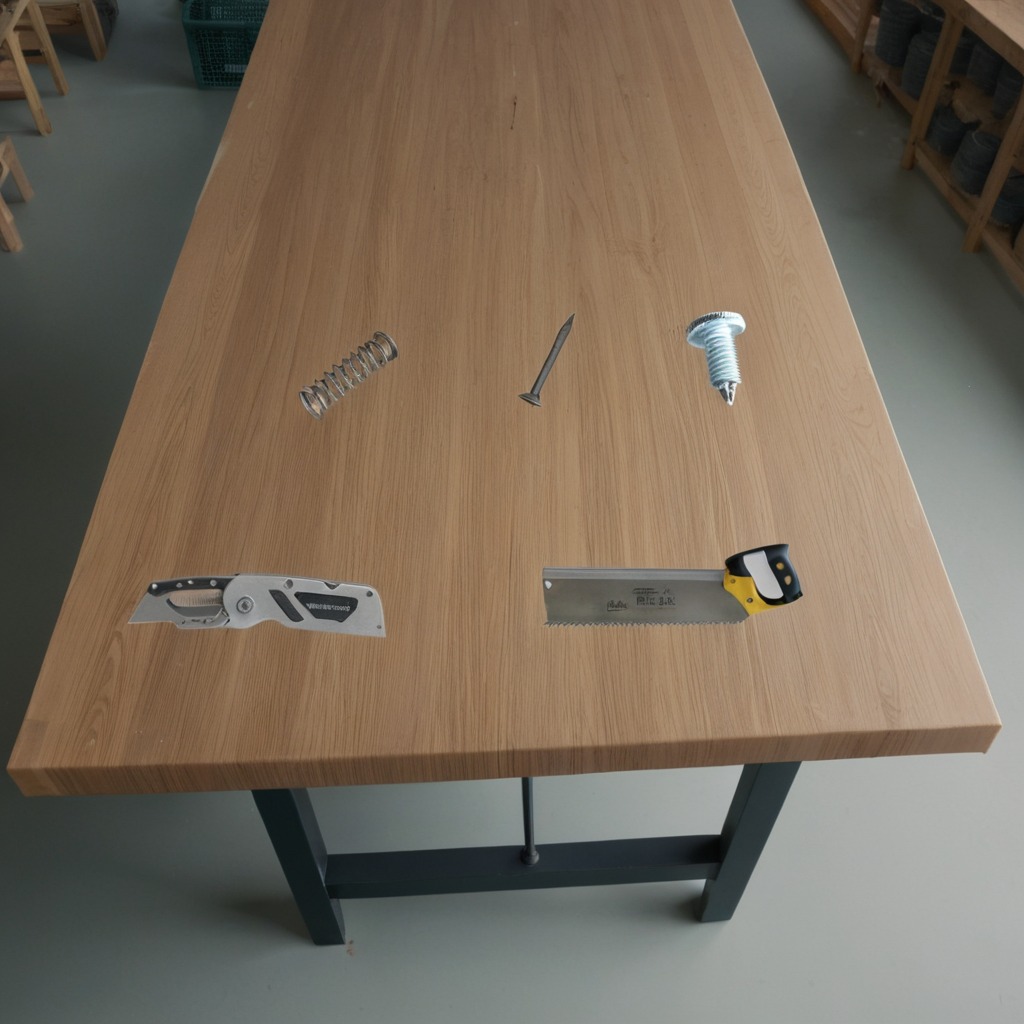
A utility knife, a metal machine screw, an iron nail, a coiled metal spring, and a handheld metal saw are lying on a workbench inside a coastal fishing gear workshop.